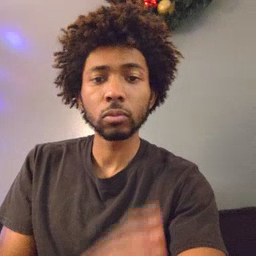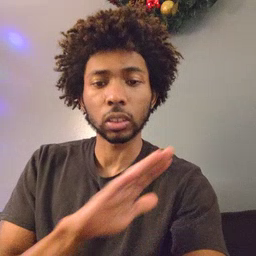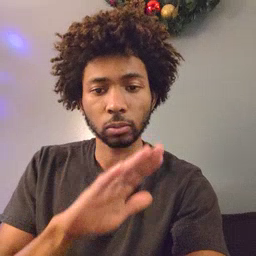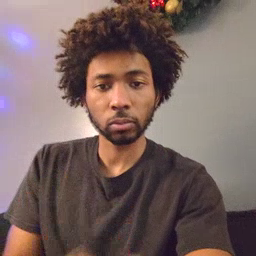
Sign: clean